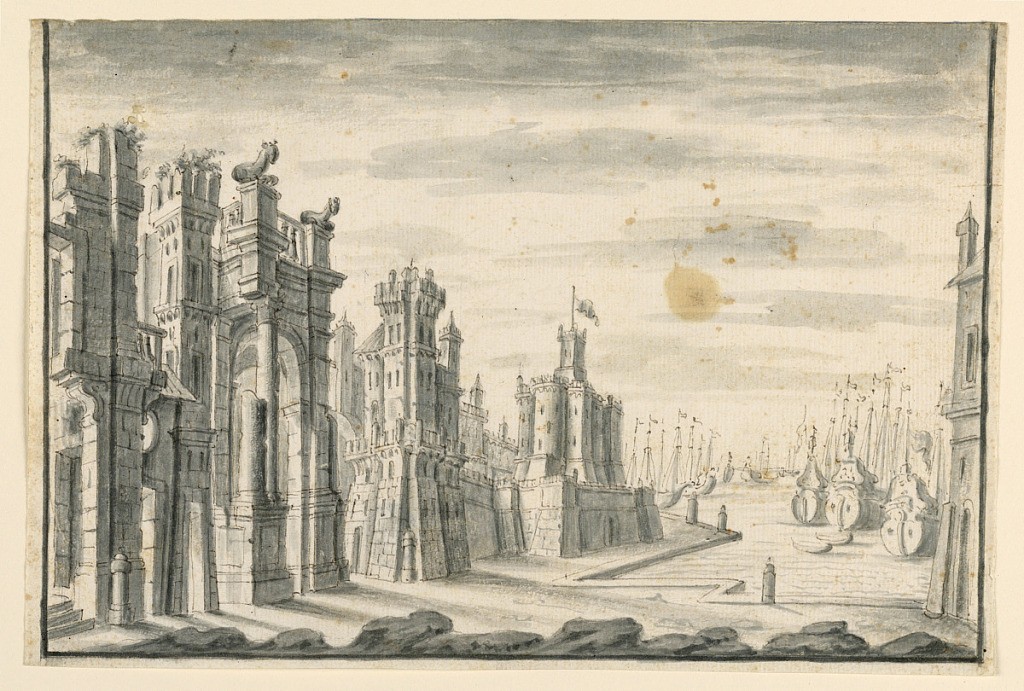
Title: Stage Design, View of Town and Port
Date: early 18th century
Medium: Pen and brown ink, brush and sepia wash on laid paper
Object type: Drawing
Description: Horizontal rectangle. View past castles on left side toward port in center and right with boats.